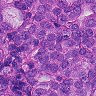
Metastatic tissue present: yes